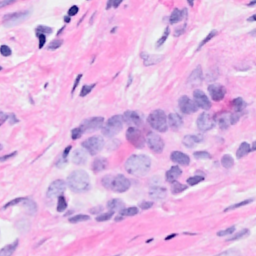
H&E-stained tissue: Breast